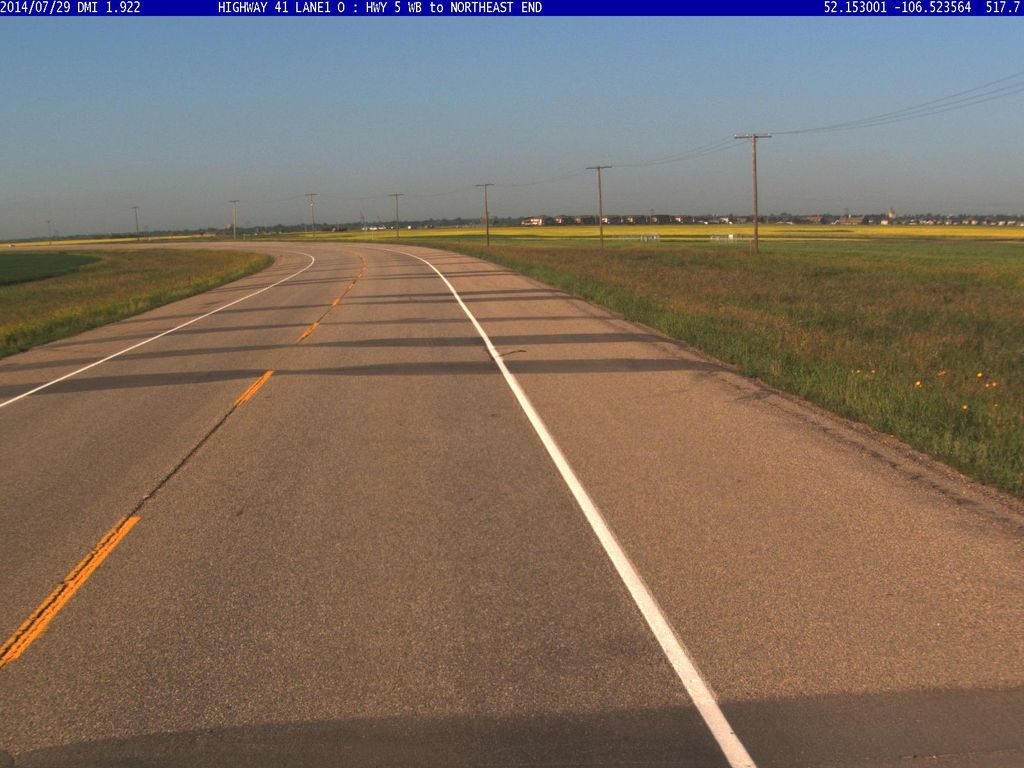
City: saskatoon